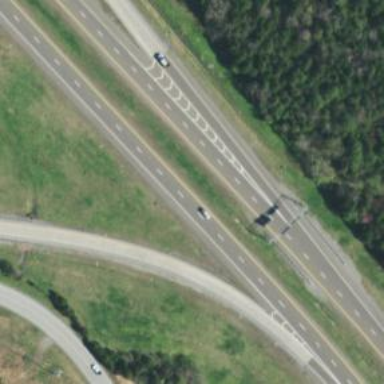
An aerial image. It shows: This image shows trunk highway that functions as expressway.